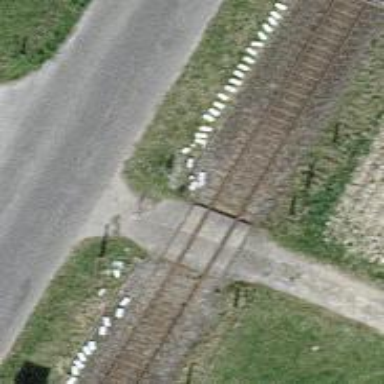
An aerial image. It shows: Railway level crossing.